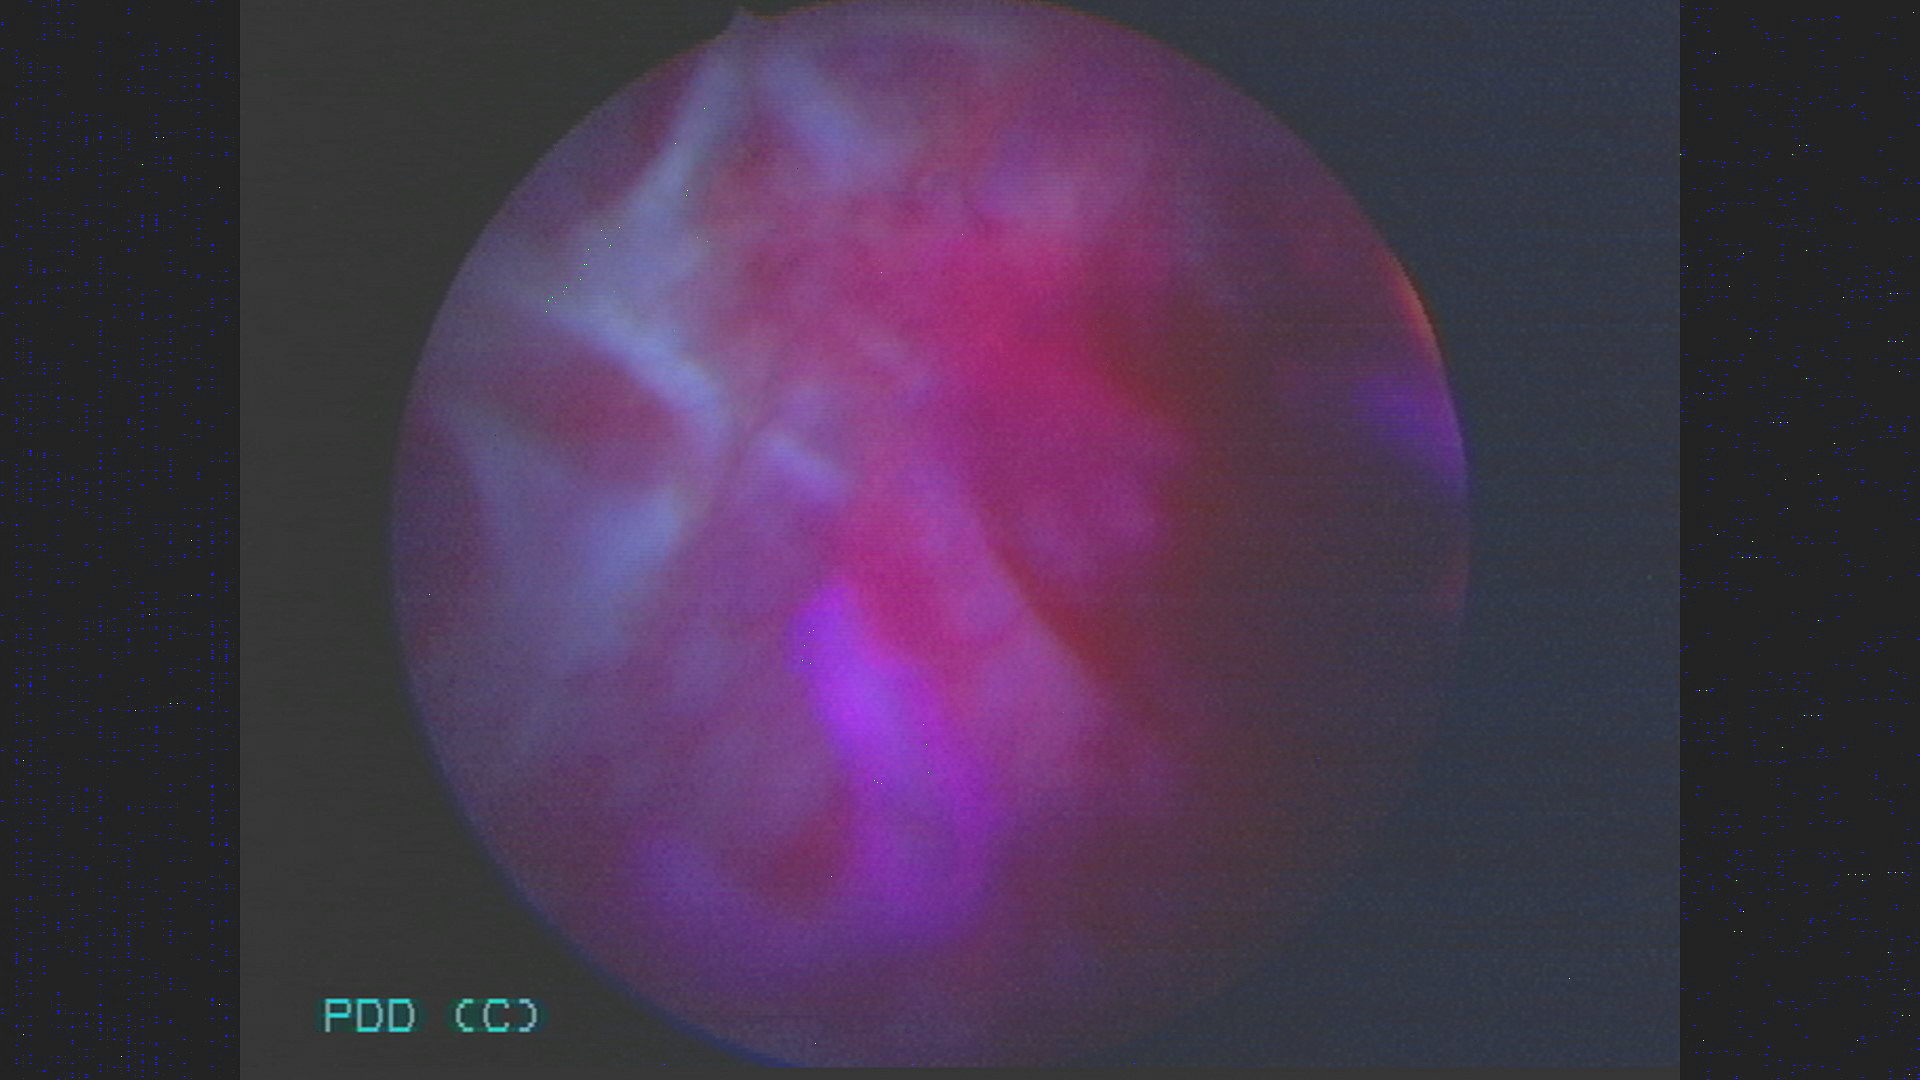
Modality: BLC
Class: Non-malignant
Subclass: InflammationNOS
Lesion: L2
Morphology: Non-papillary
Bladder cancer association: No